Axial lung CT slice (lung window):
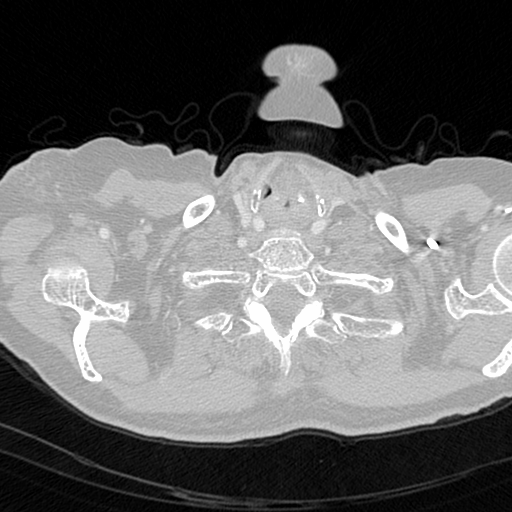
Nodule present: no